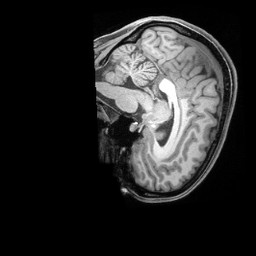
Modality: T1w
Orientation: sagittal
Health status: healthy
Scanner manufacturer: siemens
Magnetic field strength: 3 T
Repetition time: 2.4 s
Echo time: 0.00201 s